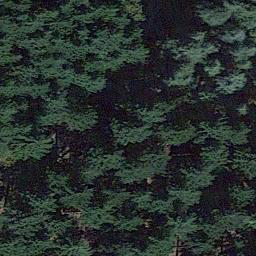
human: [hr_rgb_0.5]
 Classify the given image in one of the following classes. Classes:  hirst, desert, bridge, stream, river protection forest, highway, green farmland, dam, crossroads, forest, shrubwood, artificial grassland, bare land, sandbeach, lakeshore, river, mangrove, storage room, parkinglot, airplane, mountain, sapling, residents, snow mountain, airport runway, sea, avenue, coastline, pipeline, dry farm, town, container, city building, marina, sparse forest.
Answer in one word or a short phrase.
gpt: forest